Question: Given a dataframe:
'''
DF_NBA.head(4)
'''

I want to calculate the average like above for 'MeanGScore'.
and its applicable for 'n' number of rows.
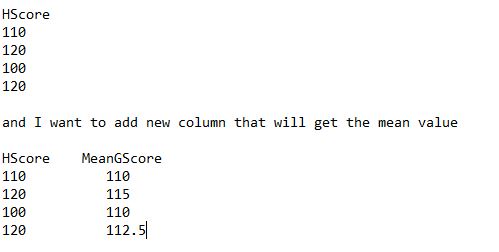
Answer: Quick answer:
'''
import pandas as pd
HScore=[110, 120, 100, 120]
df=pd.DataFrame(data=HScore, columns=['HScore'])
df['MeanGScore']=df['HScore'].expanding().mean()
'''
Or, the "traditional" and slow way:
'''
tempSum=0;
count=0;
for index, row in df.iterrows():
tempSum+=row['HScore'];
count+=1;
df.loc[index,'MeanGScore']=tempSum/count;
'''